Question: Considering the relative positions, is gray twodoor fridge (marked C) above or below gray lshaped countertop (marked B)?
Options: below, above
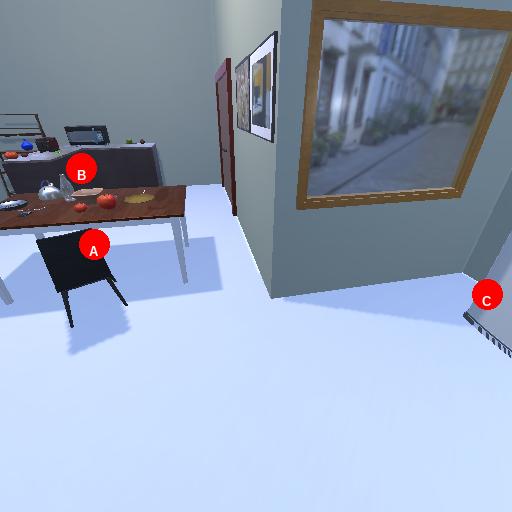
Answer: below